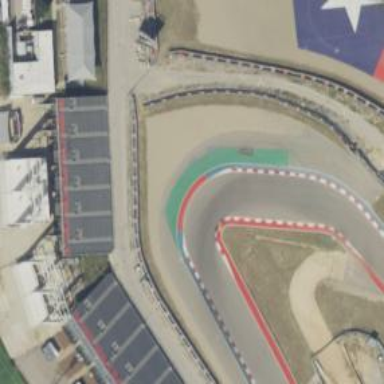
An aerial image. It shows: Motor sport raceway with asphalt surface.